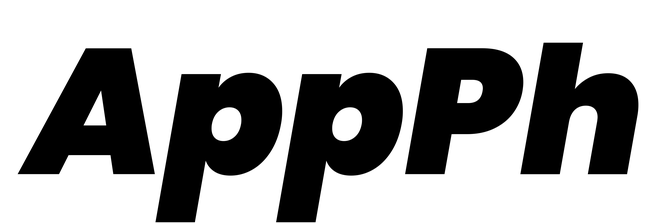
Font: Poppins-BlackItalic